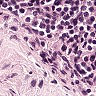
Metastatic tissue present: no